Interaction volume radius: 10 \u00c5
Interaction volume height: 15 \u00c5
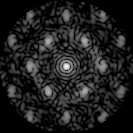
Disorder parameter: 0.5196